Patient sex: M
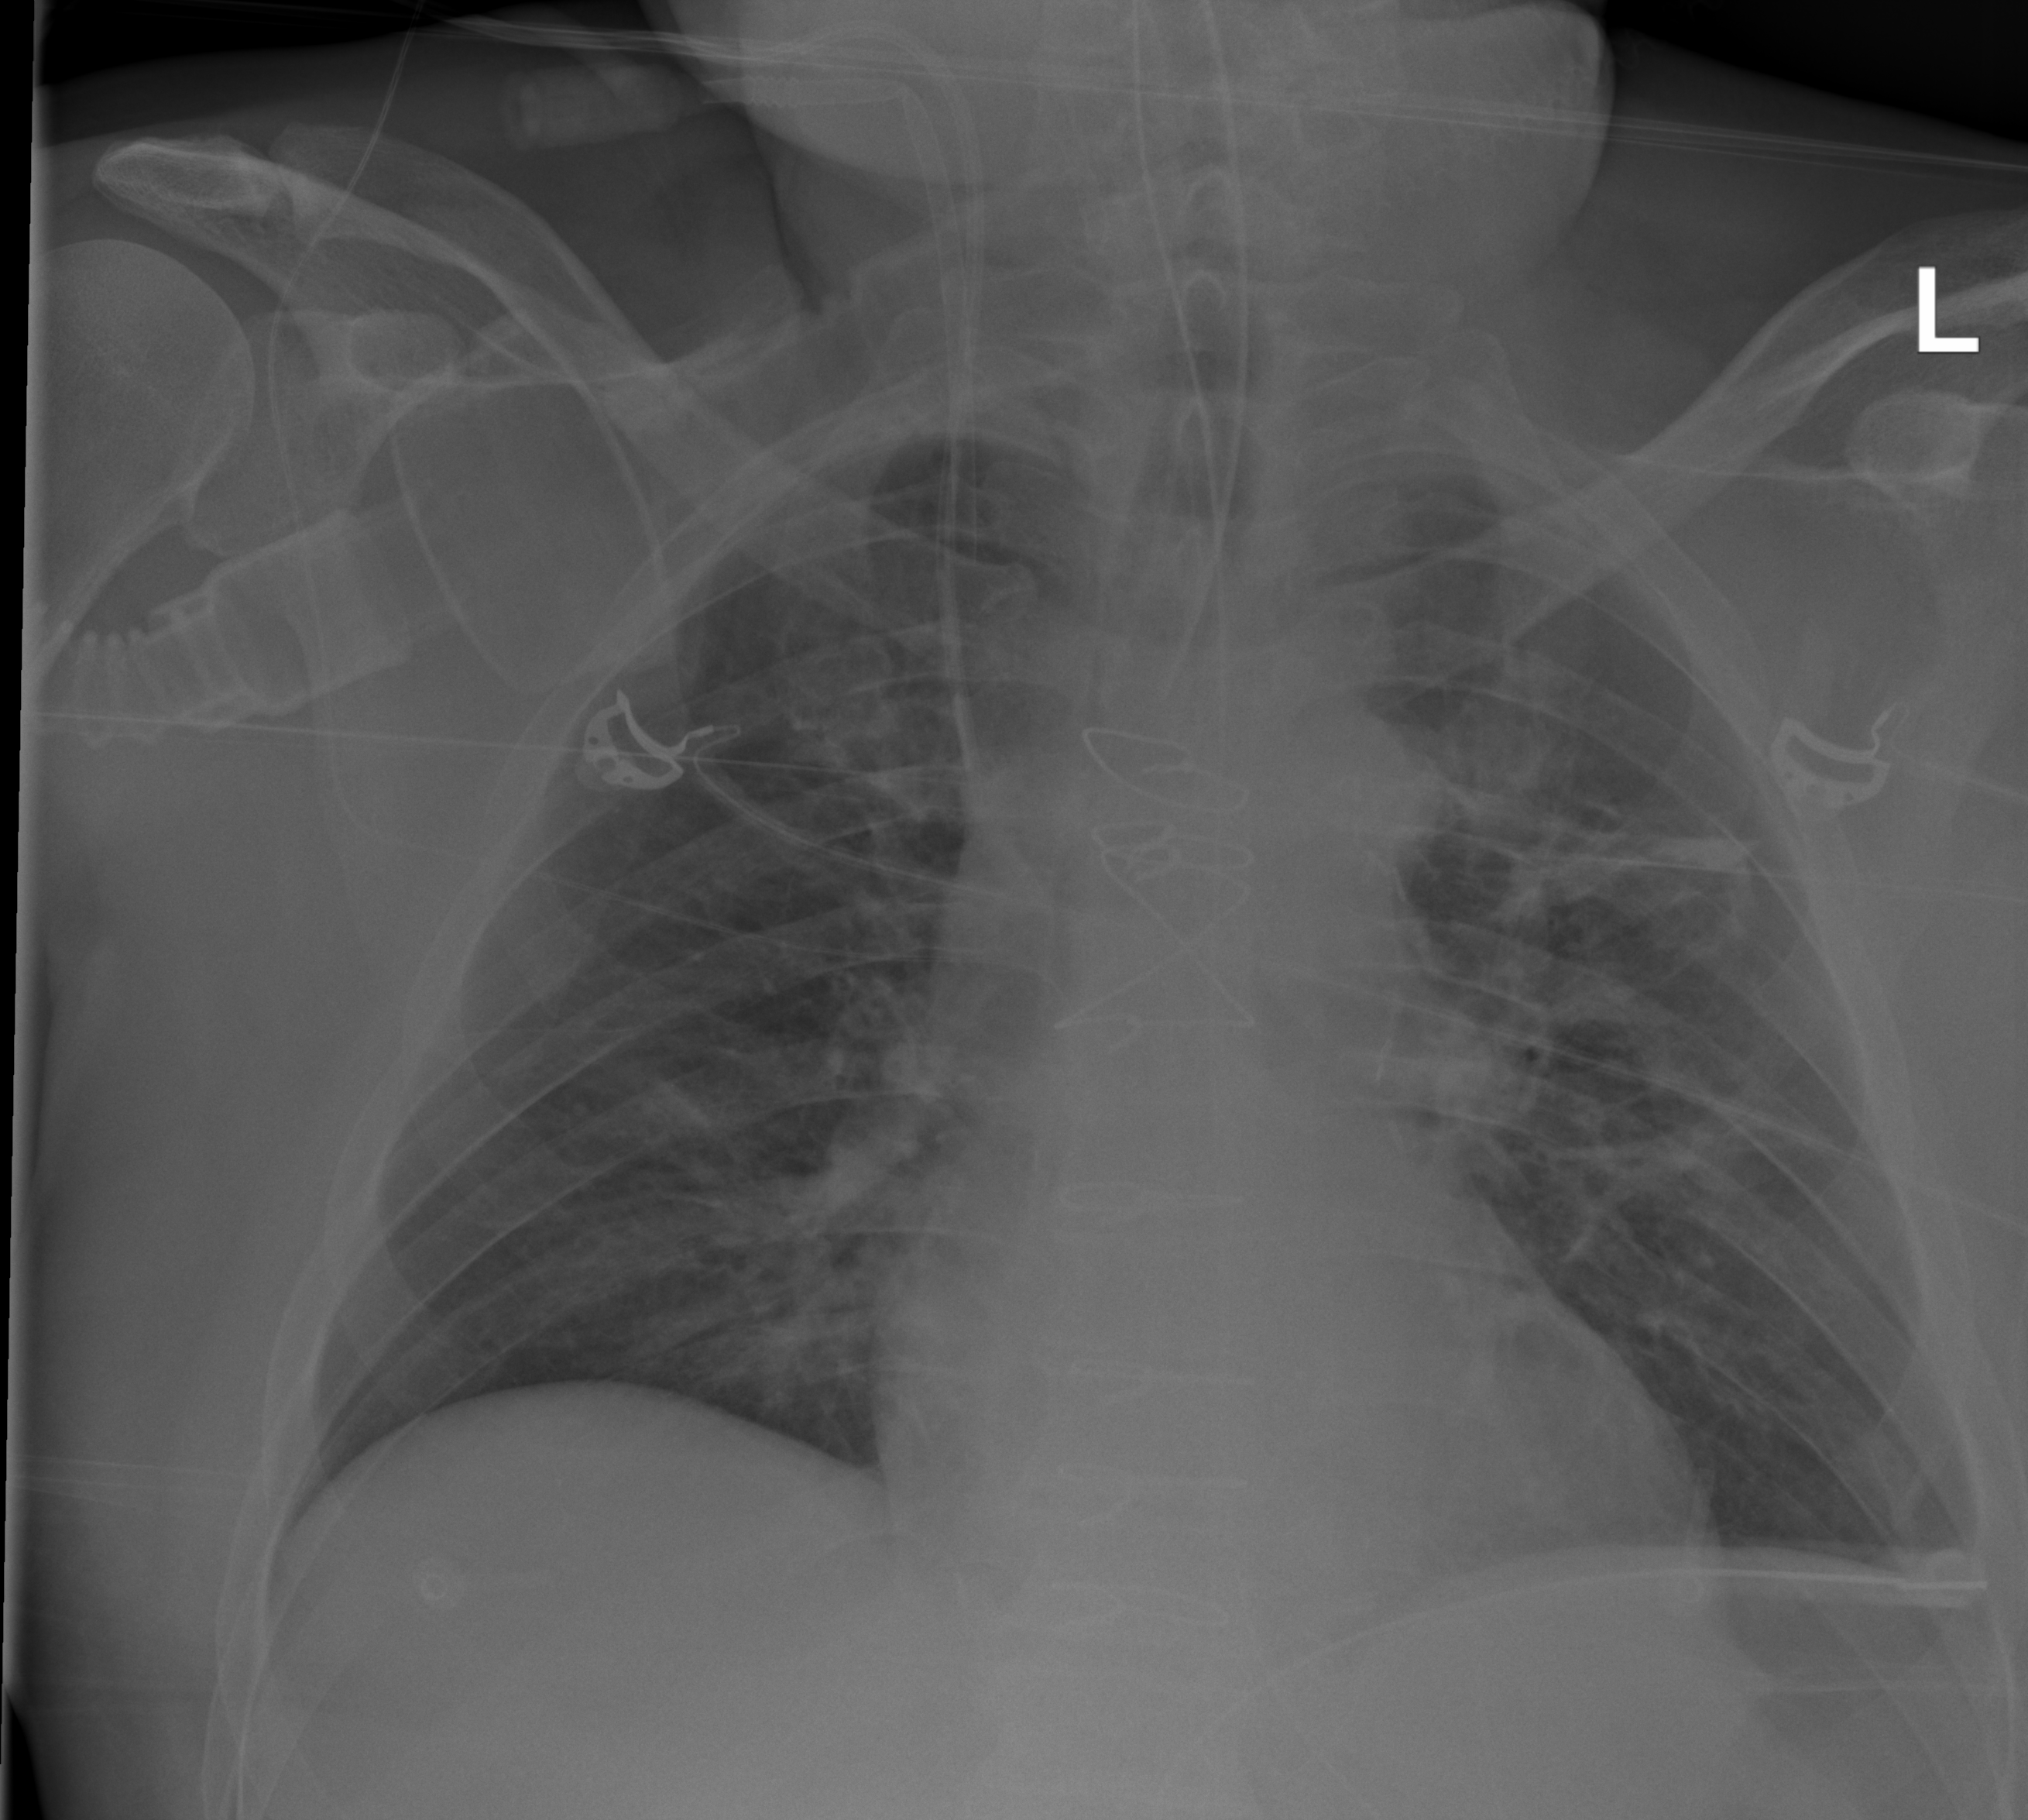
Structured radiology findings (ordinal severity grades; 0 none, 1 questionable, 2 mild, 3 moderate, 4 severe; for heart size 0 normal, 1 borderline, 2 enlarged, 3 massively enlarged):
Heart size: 0
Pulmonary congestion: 0
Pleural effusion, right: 0
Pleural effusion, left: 0
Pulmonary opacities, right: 0
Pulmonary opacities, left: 0
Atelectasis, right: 2
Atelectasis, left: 2